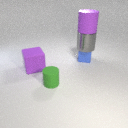
large purple rubber cube behind small green rubber cylinder